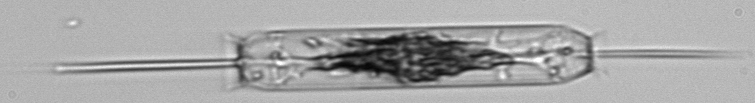
Label: Ditylum_brightwellii